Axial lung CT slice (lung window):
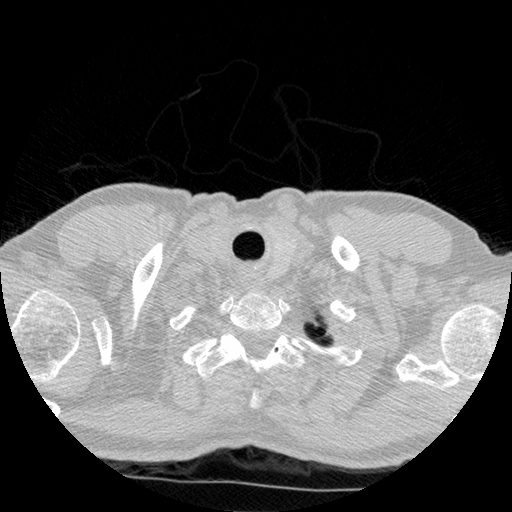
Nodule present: no